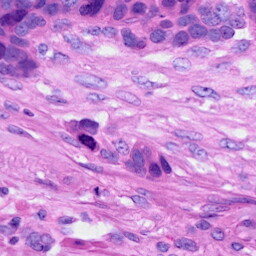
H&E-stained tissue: Ovarian